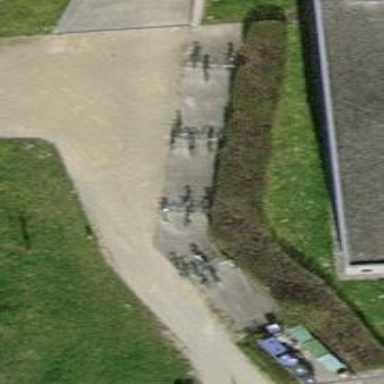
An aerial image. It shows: Bicycle parking area with wall loops.